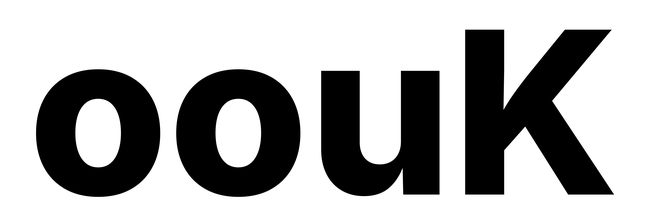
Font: Inter_ExtraBold